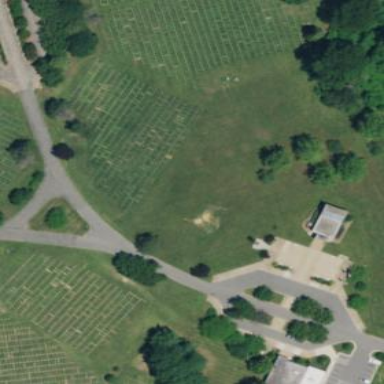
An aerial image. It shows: Section in the cemetery.